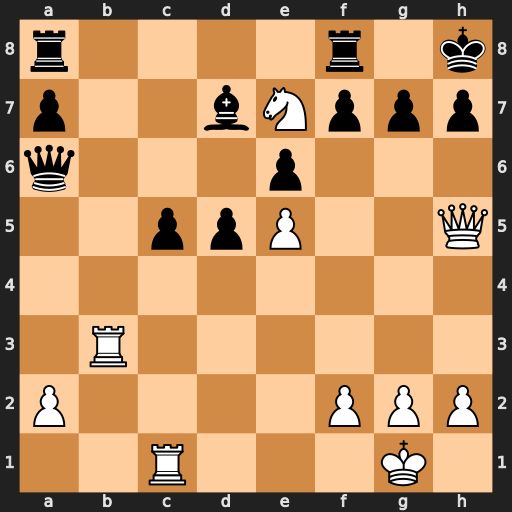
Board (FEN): r4r1k/p2bNppp/q3p3/2ppP2Q/8/1R6/P4PPP/2R3K1
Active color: w
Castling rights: -
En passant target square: -
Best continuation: Qxh7+ Kxh7 Rh3#